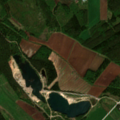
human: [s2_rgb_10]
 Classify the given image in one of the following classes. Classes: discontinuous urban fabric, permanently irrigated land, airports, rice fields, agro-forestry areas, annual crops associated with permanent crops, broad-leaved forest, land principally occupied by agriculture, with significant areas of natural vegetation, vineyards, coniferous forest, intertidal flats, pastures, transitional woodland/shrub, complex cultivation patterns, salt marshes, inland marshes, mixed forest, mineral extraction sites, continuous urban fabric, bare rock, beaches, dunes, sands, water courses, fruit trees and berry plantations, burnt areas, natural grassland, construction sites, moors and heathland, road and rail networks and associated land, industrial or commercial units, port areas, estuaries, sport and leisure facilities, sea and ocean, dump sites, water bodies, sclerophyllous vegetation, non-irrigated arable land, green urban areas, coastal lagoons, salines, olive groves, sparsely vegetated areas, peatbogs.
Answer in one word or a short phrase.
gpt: land principally occupied by agriculture, with significant areas of natural vegetation, coniferous forest, mixed forest, transitional woodland/shrub